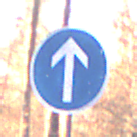
Verkehrszeichen: VorgeschriebeneFahrtrichtungGeradeaus
Umgebung: Outdoor, Nature
Tageszeit: SunriseSunset
Wetter: Clear
Licht: Natural
Jahreszeit: Autumn
Kontrast: HighContrast